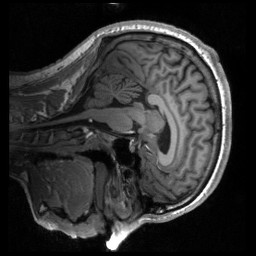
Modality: T1w
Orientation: sagittal
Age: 30
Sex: female
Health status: healthy
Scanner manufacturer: siemens
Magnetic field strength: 3 T
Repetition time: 2.53 s
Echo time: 0.00219 s